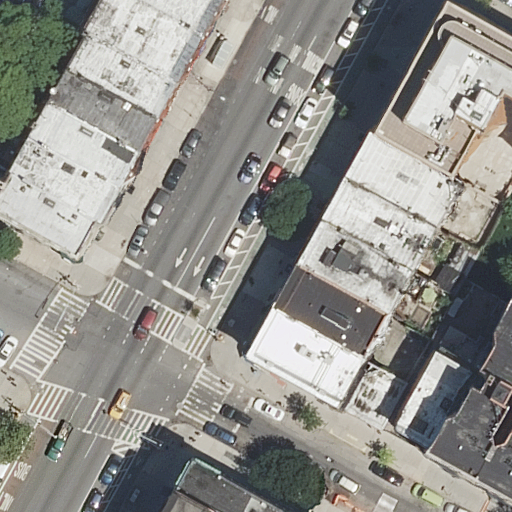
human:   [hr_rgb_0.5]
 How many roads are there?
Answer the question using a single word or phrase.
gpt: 3

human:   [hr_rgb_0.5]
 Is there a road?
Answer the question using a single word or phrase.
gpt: yes

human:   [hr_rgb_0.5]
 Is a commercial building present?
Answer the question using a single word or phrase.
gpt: no

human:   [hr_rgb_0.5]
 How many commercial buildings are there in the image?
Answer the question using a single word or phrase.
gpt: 0

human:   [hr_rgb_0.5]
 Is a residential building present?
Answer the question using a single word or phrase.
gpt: yes

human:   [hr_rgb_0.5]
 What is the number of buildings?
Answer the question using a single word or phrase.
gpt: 18

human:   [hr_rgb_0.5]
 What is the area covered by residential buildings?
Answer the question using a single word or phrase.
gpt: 3027m2

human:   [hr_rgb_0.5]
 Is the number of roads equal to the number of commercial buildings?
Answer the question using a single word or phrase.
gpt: no

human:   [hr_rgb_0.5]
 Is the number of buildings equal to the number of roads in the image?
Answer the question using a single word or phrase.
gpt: no

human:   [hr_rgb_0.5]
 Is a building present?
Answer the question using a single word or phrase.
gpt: yes

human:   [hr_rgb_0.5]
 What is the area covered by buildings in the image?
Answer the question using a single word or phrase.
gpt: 3027m2

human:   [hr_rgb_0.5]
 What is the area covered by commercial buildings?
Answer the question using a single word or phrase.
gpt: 0m2

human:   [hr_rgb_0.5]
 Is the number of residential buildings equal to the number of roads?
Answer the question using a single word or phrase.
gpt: no

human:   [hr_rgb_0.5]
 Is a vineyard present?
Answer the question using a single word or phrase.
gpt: no

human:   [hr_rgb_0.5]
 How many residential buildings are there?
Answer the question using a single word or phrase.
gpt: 18

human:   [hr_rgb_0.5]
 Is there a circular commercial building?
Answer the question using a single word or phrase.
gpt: no

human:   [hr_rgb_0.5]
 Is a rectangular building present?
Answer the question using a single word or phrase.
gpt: yes

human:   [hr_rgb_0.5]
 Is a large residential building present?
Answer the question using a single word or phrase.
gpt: no

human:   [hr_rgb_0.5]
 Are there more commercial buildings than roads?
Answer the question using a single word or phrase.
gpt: no

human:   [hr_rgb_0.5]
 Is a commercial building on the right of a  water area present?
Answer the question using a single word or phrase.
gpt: no

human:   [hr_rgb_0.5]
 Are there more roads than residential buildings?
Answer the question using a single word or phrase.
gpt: no

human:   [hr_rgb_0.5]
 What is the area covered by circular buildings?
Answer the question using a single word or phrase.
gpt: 0m2

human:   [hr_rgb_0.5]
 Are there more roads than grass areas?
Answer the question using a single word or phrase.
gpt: yes

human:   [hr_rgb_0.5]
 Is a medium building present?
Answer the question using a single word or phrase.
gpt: yes

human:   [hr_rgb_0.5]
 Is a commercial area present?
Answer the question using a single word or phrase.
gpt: no

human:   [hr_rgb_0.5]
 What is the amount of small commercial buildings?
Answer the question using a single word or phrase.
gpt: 0

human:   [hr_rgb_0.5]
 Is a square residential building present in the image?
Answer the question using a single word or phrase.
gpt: no

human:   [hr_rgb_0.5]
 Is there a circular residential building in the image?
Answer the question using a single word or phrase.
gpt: no

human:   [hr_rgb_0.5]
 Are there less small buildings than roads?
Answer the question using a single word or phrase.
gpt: no

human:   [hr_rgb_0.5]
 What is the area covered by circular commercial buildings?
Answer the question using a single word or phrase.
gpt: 0m2

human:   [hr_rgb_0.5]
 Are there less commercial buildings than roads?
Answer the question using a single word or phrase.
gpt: yes

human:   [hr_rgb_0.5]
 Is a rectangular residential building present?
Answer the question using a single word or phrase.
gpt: yes

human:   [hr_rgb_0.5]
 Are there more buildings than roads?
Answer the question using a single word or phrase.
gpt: yes

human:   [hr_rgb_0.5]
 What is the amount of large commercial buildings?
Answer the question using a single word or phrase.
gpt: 0

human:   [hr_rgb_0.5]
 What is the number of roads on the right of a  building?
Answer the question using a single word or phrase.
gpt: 3

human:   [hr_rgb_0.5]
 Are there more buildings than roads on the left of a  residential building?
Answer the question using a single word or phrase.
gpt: yes

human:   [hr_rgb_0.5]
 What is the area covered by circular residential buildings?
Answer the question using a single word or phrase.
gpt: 0m2

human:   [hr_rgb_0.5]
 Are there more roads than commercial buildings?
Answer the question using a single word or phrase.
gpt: yes

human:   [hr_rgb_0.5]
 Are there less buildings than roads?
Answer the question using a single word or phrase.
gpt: no

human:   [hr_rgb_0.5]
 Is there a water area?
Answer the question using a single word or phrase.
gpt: no

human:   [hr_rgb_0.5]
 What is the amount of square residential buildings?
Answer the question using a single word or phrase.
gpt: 0

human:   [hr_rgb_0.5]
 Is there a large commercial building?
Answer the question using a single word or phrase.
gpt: no

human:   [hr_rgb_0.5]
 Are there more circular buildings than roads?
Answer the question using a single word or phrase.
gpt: no

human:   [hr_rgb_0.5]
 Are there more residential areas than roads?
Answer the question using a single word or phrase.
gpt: no

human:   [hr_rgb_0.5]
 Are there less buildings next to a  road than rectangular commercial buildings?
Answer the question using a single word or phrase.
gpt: no

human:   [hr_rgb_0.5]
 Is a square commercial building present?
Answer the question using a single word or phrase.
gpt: no

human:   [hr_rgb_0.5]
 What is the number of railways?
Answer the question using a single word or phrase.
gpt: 0

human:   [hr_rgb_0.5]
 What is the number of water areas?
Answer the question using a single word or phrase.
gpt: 0

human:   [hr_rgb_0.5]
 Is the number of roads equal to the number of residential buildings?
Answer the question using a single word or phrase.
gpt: no

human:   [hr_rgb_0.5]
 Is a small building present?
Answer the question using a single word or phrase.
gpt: yes

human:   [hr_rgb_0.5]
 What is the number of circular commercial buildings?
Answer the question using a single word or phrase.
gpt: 0

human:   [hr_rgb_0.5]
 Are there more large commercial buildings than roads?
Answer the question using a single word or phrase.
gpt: no

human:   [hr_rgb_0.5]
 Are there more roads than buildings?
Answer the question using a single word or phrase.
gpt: no

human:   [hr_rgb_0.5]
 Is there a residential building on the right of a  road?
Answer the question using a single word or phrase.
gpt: yes

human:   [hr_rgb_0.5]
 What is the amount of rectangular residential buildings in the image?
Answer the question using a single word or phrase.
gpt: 15

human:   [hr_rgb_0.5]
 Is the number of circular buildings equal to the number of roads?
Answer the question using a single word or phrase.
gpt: no

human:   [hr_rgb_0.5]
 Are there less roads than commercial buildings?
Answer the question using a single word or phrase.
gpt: no

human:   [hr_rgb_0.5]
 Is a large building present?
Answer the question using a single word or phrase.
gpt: no

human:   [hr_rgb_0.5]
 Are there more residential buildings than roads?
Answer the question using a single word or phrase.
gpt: yes

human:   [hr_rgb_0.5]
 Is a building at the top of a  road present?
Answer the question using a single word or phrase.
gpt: yes

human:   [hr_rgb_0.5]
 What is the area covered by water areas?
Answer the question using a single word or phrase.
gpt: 0m2

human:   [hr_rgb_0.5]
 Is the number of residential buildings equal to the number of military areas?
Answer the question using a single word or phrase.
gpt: no

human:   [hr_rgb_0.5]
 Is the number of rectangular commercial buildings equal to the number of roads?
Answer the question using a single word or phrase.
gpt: no

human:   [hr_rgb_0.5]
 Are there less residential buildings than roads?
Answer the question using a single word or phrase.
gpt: no